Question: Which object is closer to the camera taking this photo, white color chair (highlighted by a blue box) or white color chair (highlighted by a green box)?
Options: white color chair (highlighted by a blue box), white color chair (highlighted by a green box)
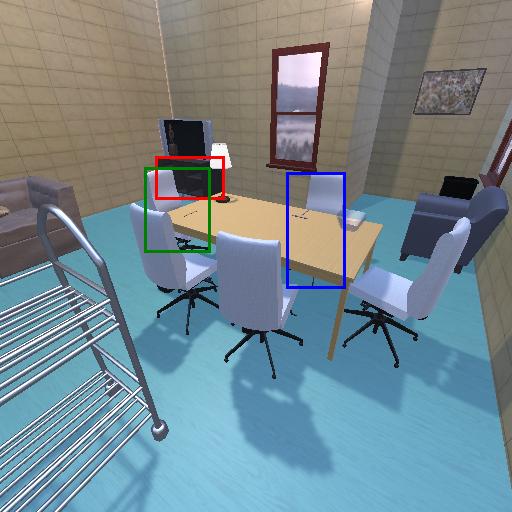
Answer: white color chair (highlighted by a blue box)